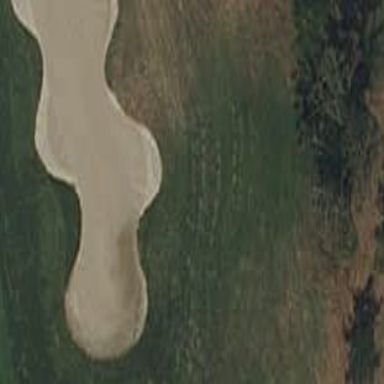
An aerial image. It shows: Sand bunker on golf course.